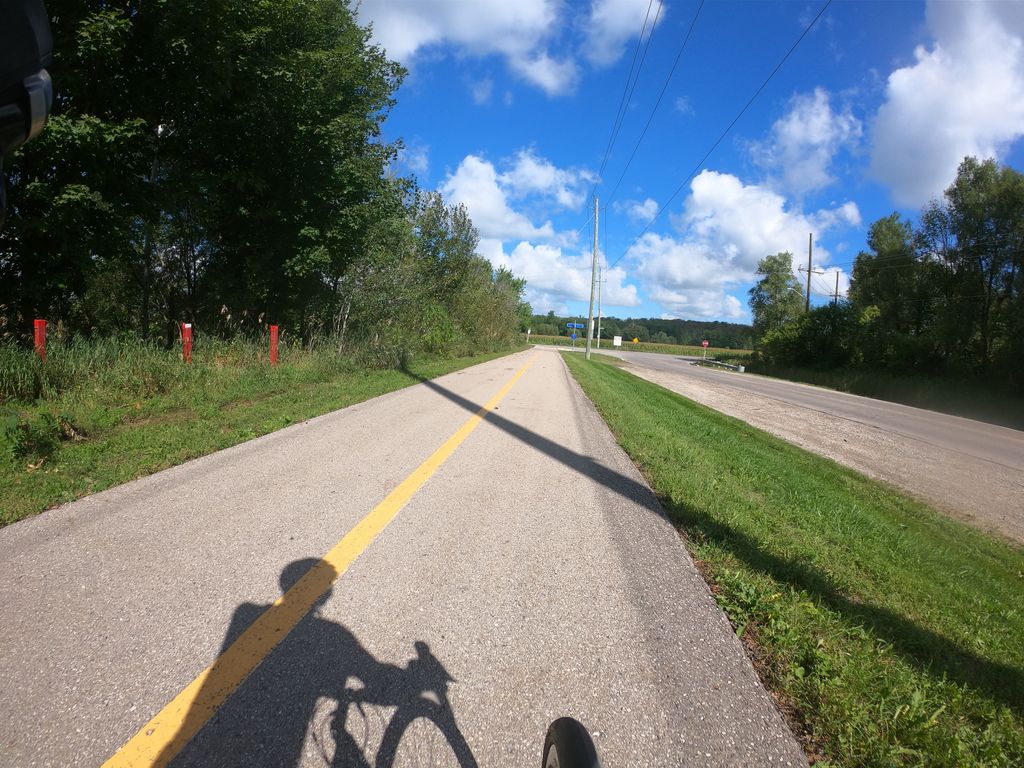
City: kitchener-waterloo